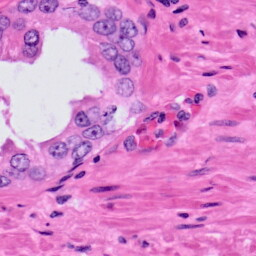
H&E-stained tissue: Prostate